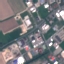
Land use / land cover class: Industrial